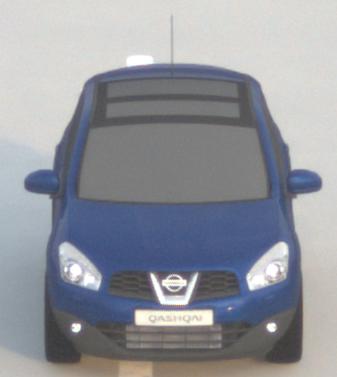
Make: Nissan
Model: Qashqai 1.6
Detailed model: Qashqai (J10)
Model produced from: 2010/03
Model produced until: 2010/08
Doors: 5
Color: blue
Road condition: dry road
Daytime: sunrise or sunset
Contrast: low contrast